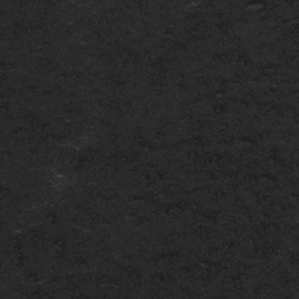
Label: frost